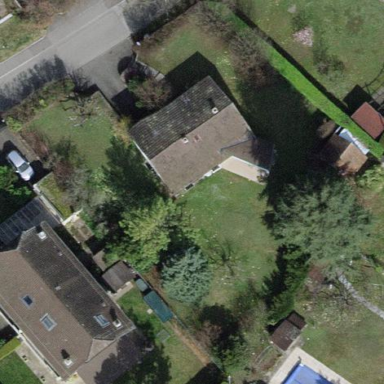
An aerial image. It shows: Garden surrounded by fence.